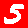
Digit: 5